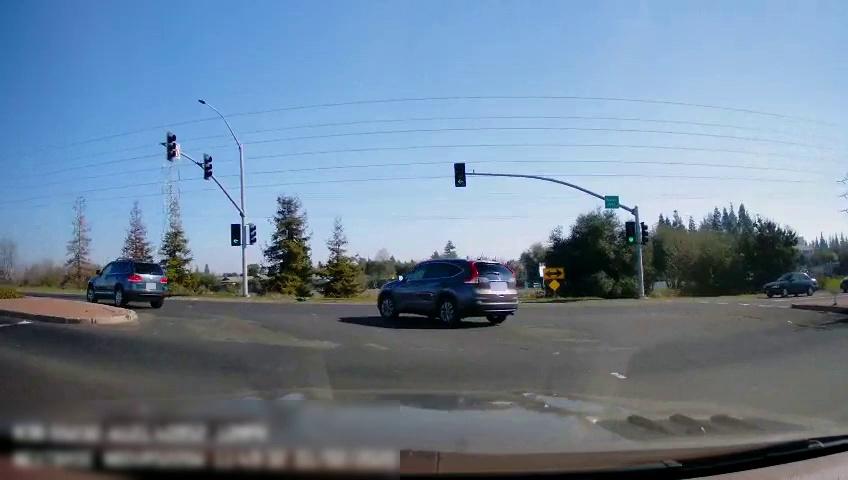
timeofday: Day
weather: Sunny
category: Drivable Space
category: Vehicles | Car
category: Vehicles | Car
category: Vehicles | SUV
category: Vehicles | SUV
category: Traffic | Lights
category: Traffic | Signs
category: Traffic | Lights
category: Traffic | Lights
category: Traffic | Lights
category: Traffic | Lights
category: Traffic | Lights
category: Traffic | Lights
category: Traffic | Signs
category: Traffic | Signs